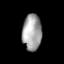
Tissue: prostate
Cell type: T cells
Senescence score: 0.3045
Nuclear area (px): 671
Mean DAPI intensity: 165.155